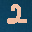
Label: 2